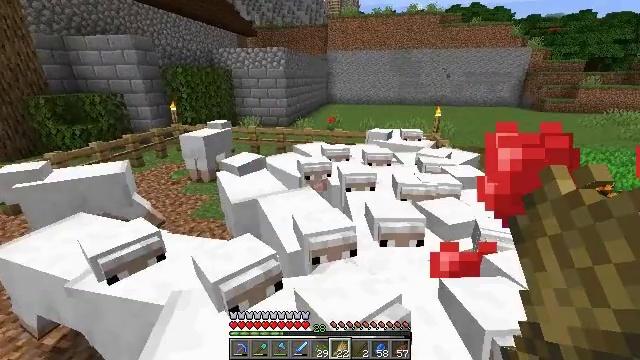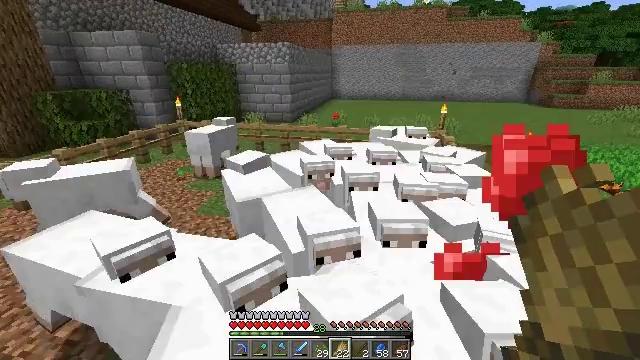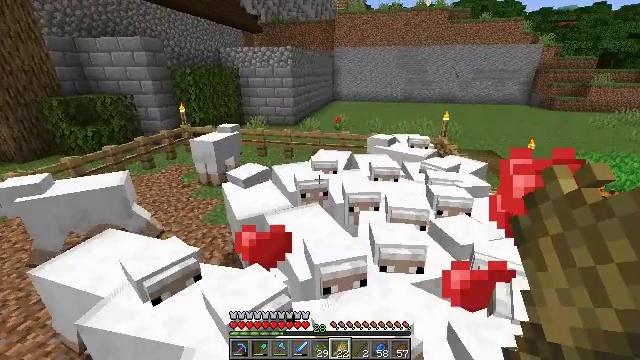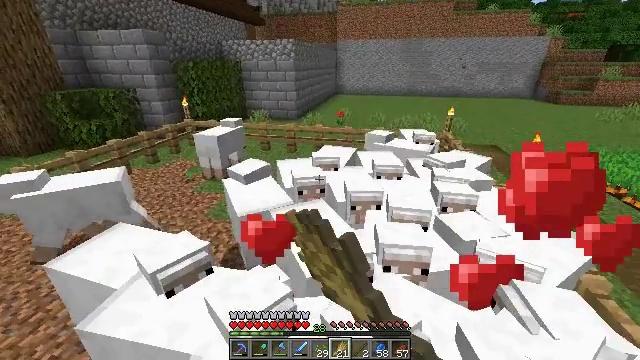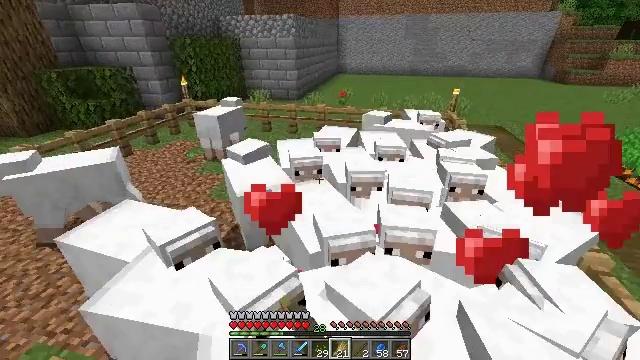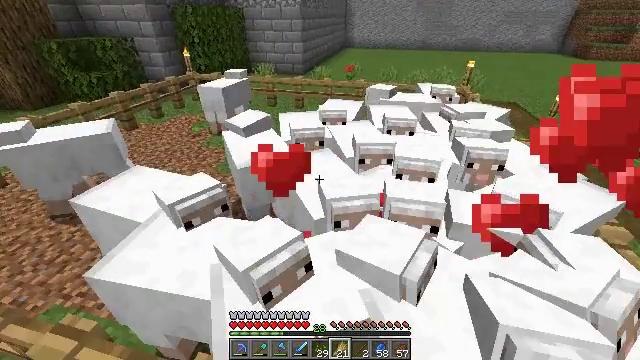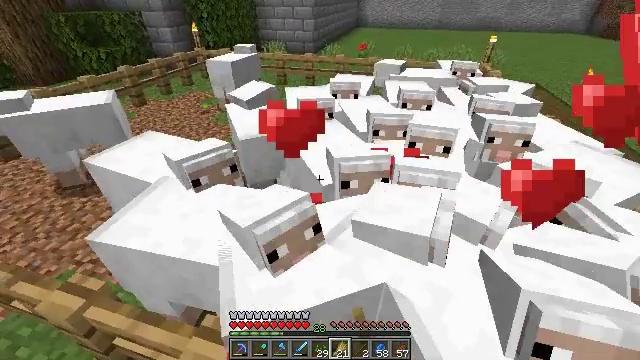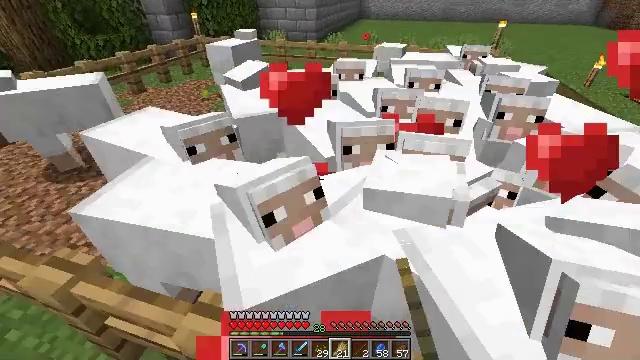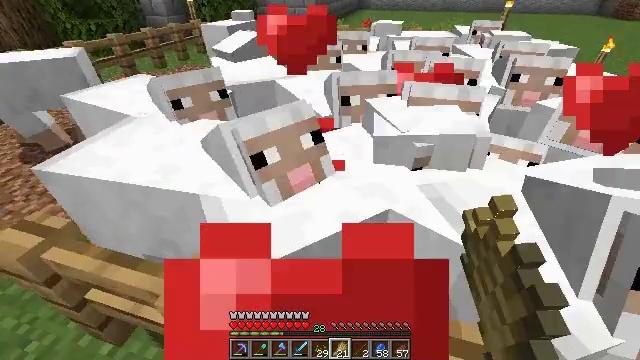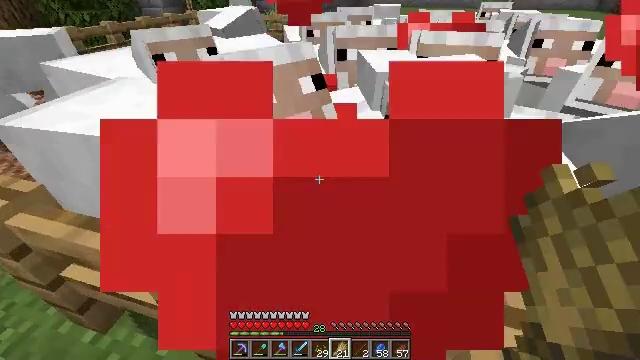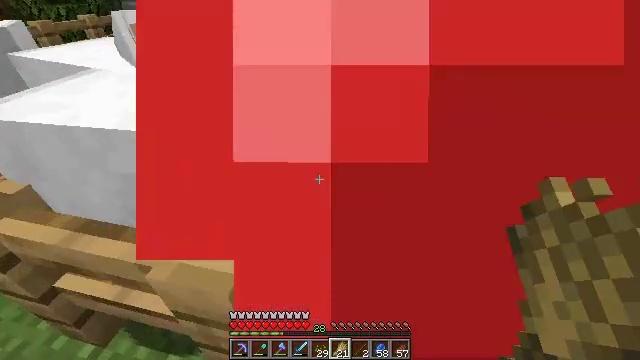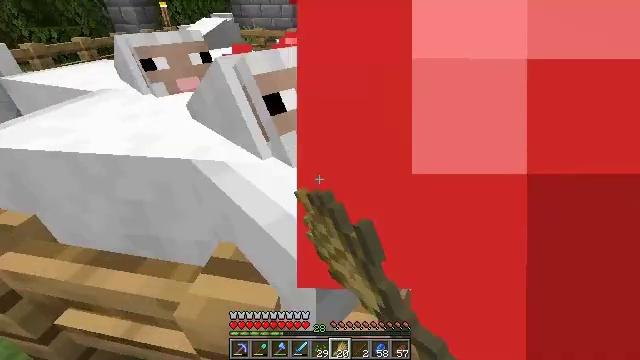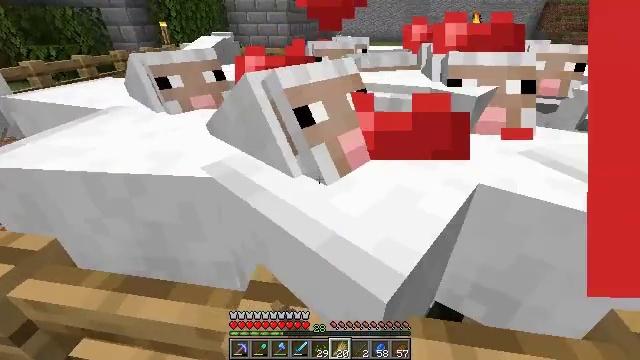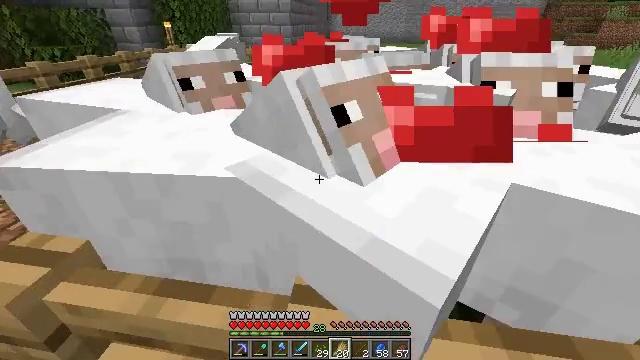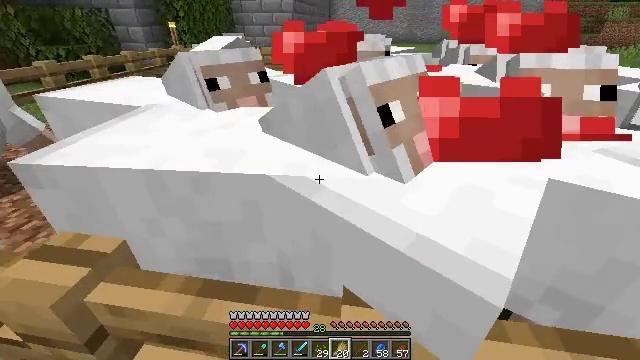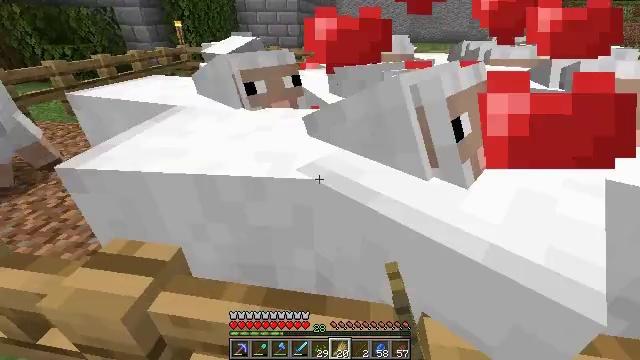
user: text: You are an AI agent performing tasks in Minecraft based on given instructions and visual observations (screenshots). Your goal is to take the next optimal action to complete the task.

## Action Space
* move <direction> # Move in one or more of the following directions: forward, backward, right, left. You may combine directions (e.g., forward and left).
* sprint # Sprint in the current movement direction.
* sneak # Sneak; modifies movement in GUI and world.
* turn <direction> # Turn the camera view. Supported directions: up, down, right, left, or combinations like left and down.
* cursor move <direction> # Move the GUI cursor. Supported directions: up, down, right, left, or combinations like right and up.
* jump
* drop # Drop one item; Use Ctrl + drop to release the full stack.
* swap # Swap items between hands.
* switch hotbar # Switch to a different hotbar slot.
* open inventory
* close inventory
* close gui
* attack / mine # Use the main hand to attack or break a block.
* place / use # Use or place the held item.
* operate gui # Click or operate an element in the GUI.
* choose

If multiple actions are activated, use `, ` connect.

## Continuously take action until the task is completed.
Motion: motion action
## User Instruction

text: Kill mobs.
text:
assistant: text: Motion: move forward, turn down, use / place, jump
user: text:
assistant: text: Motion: move forward, use / place
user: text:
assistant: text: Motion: move forward, turn down, use / place
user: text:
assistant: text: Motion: move forward, turn down
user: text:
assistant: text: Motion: move forward, turn left and down, use / place
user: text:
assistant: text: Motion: move forward, turn left and down, use / place
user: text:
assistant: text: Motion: move forward, use / place
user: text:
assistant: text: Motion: move forward
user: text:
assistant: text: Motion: move forward and move left, use / place
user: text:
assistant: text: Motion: move forward and move left, turn right, use / place
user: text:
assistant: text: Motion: move forward and move left, turn right and up, use / place
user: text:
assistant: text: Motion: move forward and move left, turn right and up, use / place
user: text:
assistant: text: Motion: move forward and move left
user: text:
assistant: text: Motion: move forward and move left, use / place
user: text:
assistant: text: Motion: move forward and move left, use / place
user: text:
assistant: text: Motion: move forward and move left, use / place, jump
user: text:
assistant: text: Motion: move forward and move left, jump
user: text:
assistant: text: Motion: move forward and move left, turn up, jump
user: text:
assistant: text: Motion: move forward and move left, use / place, jump
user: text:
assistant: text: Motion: move forward and move left, use / place
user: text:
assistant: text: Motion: move forward and move left, use / place
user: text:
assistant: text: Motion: move forward and move left, turn right
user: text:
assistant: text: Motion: move forward, use / place
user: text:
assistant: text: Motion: move forward, turn right, use / place
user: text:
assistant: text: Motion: move forward, use / place
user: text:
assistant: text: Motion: move forward, use / place
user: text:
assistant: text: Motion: move forward and move left, use / place
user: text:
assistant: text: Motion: move forward and move left, use / place
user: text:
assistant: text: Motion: move forward and move left, use / place
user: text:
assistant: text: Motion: move forward and move left, turn up, use / place